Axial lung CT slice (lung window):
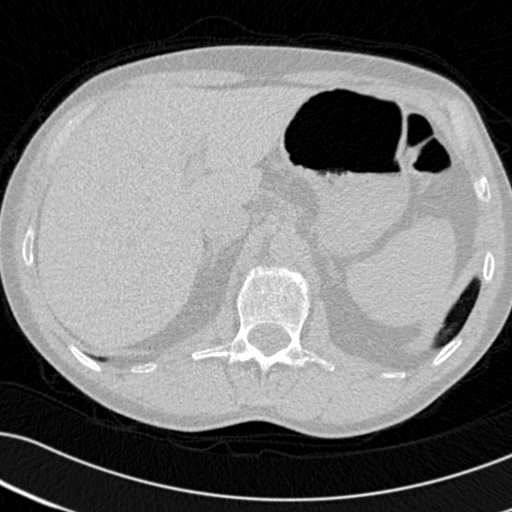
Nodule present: no